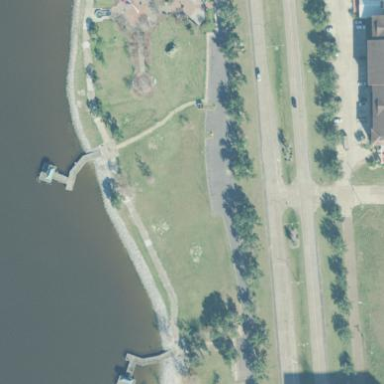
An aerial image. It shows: Lovely park for leisure and relaxation.